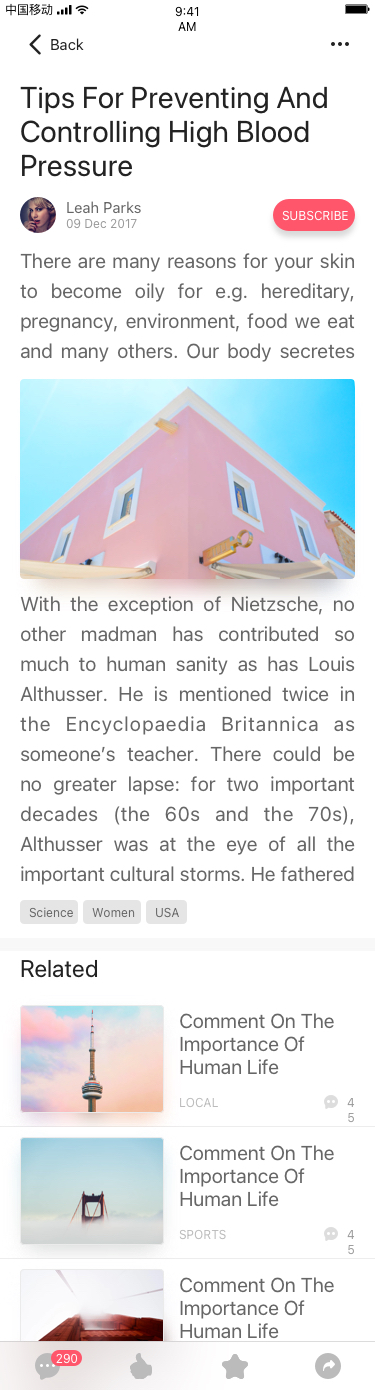
Text in this UI design:
Tips For Preventing And Controlling High Blood Pressure
Leah Parks
09 Dec 2017
SUBSCRIBE
There are many reasons for your skin to become oily for e.g. hereditary, pregnancy, environment, food we eat and many others. Our body secretes oil to keep our body smooth and supple.
With the exception of Nietzsche, no other madman has contributed so much to human sanity as has Louis Althusser. He is mentioned twice in the Encyclopaedia Britannica as someone’s teacher. There could be no greater lapse: for two important decades (the 60s and the 70s), Althusser was at the eye of all the important cultural storms. He fathered quite a few of them.

This newly-found obscurity forces me to summarize his work before suggesting a few (minor) modifications to it.

(1) Society consists of practices: economic, political and ideological.

Althusser defines a practice as:

“Any process of transformation of a determinate product, affected

by a determinate human labour, using determinate means (of production)”

The economic practice (the historically specific mode of production) transforms raw materials to finished products using human labour and other means of production, all organized within defined webs of inter-relations. The political practice does the same with social relations as the raw materials. Finally, ideology is the transformation of the way that a subject relates to his real life conditions of existence.

This is a rejection of the mechanistic worldview (replete with bases and superstructures). It is a rejection of the Marxist theorization of ideology. It is a rejection of the Hegelian fascist “social totality”. It is a dynamic, revealing, modern day model.

In it, the very existence and reproduction of the social base (not merely its expression) is dependent upon the social superstructure. The superstructure is “relatively autonomous” and ideology has a central part in it – see entry about Marx and Engels and entry concerning Hegel.

The economic structure is determinant but another structure could be dominant, depending on the historical conjuncture. Determination (now called over-determination – see Note) specifies the form of economic production upon which the dominant practice depends. Put otherwise: the economic is determinant not because the practices of the social formation (political and ideological) are the social formation’s expressive epiphenomena – but because it determines WHICH of them is dominant.

(2) People relate to the conditions of existence through the practice of ideology. Contradictions are smoothed over and (real) problems are offered false (though seemingly true) solutions. Thus, ideology has a realistic dimension – and a dimension of representations (myths, concepts, ideas, images). There is (harsh, conflicting) reality – and the way that we represent it both to ourselves and to others.

(3) To achieve the above, ideology must not be seen to err or, worse, remain speechless. It, therefore, confronts and poses (to itself) only answerable questions. This way, it remains confined to a fabulous, legendary, contradiction-free domain. It ignores other questions altogether.

(4) Althusser introduced the concept of “The Problematic”:

“The objective internal reference … the system of questions

commanding the answers given”

It determines which problems, questions and answers are part of the game – and which should be blacklisted and never as much as mentioned. It is a structure of theory (ideology), a framework and the repertoire of discourses which – ultimately – yield a text or a practice. All the rest is excluded.

It, therefore, becomes clear that what is omitted is of no less importance than what is included in a text. The problematic of a text relates to its historical context (“moment”) by incorporating both: inclusions as well as omissions, presences as much as absences. The problematic of the text fosters the generation of answers to posed questions – and of defective answers to excluded questions.

(5) The task of “scientific” (e.g., Marxist) discourse, of Althusserian critical practice is to deconstruct the problematic, to read through ideology and evidence the real conditions of existence. This is a “symptomatic reading” of TWO TEXTS:

“It divulges the undivulged event in the text that it reads and, in the

same movement, relates to it a different text, present, as a necessary

absence, in the first … (Marx’s reading of Adam Smith) presupposes

the existence of two texts and the measurement of the first against

the second. But what distinguishes this new reading from the old,

is the fact that in the new one, the second text is articulated with the

lapses in the first text … (Marx measures) the problematic contained

in the paradox of an answer which does not correspond to any questions posed.”

Althusser is contrasting the manifest text with a latent text which is the result of the lapses, distortions, silences and absences in the manifest text. The latent text is the “diary of the struggle” of the unposed question to be posed and answered.

(6) Ideology is a practice with lived and material dimensions. It has costumes, rituals, behaviour patterns, ways of thinking. The State employs Ideological Apparatuses (ISAs) to reproduce ideology through practices and productions: (organized) religion, the education system, the family, (organized) politics, the media, the industries of culture.

“All ideology has the function (which defines it) of ‘constructing’

concrete individuals as subjects”

Subjects to what? The answer: to the material practices of the ideology. This (the creation of subjects) is done by the acts of “hailing” or “interpellation”. These are acts of attracting attention (hailing) , forcing the individuals to generate meaning (interpretation) and making them participate in the practice.

These theoretical tools were widely used to analyze the Advertising and the film industries.

The ideology of consumption (which is, undeniably, the most material of all practices) uses advertising to transform individuals to subjects (=to consumers). It uses advertising to interpellate them. The advertisements attract attention, force people to introduce meaning to them and, as a result, to consume. The most famous example is the use of “People like you (buy this or do that)” in ads. The reader / viewer is interpellated both as an individual (“you”) and as a member of a group (“people like…”). He occupies the empty (imaginary) space of the “you” in the ad. This is ideological “misrecognition”. First, many others misrecognize themselves as that “you” (an impossibility in the real world). Secondly, the misrecognized “you” exists only in the ad because it was created by it, it has no real world correlate.

The reader or viewer of the ad is transformed into the subject of (and subject to) the material practice of the ideology (consumption, in this case).

Althusser was a Marxist. The dominant mode of production in his days (and even more so today) was capitalism. His implied criticism of the material dimensions of ideological practices should be taken with more than a grain of salt. Interpellated by the ideology of Marxism himself, he generalized on his personal experience and described ideologies as infallible, omnipotent, ever successful. Ideologies, to him, were impeccably functioning machines which can always be relied upon to reproduce subjects with all the habits and thought patterns required by the dominant mode of production.

And this is where Althusser fails, trapped by dogmatism and more than a touch of paranoia. He neglects to treat two all-important questions (his problematic may have not allowed it):

(a) What do ideologies look for? Why do they engage in their practice? What is the ultimate goal?

(b) What happens in a pluralistic environment rich in competing ideologies?

Althusser stipulates the existence of two texts, manifest and hidden. The latter co-exists with the former, very much as a black figure defines its white background. The background is also a figure and it is only arbitrarily – the result of historical conditioning – that we bestow a preferred status upon the one. The latent text can be extracted from the manifest one by listening to the absences, the lapses and the silences in the manifest text.

But: what dictates the laws of extraction? how do we know that the latent text thus exposed is THE right one? Surely, there must exist a procedure of comparison, authentication and verification of the latent text?

A comparison of the resulting latent text to the manifest text from which it was extracted would be futile because it would be recursive. This is not even a process of iteration. It is teutological. There must exist a THIRD, “master-text”, a privileged text, historically invariant, reliable, unequivocal (indifferent to interpretation-frameworks), universally accessible, atemporal and non-spatial. This third text is COMPLETE in the sense that it includes both the manifest and the latent. Actually, it should include all the possible texts (a LIBRARY function). The historical moment will determine which of them will be manifest and which latent, according to the needs of the mode of production and the various practices. Not all these texts will be conscious and accessible to the individual but such a text would embody and dictate the rules of comparison between the manifest text and ITSELF (the Third Text) , being the COMPLETE text.

Only through a comparison between a partial text and a complete text can the deficiencies of the partial text be exposed. A comparison between partial texts will yield no certain results and a comparison between the text and itself (as Althusser suggests) is absolutely meaningless.

This Third Text is the human psyche. We constantly compare texts that we read to this Third Text, a copy of which we all carry with us. We are unaware of most of the texts incorporated in this master text of ours. When faced with a manifest text which is new to us, we first “download” the “rules of comparison (engagement)”. We sift through the manifest text. We compare it to our COMPLETE master text and see which parts are missing. These constitute the latent text. The manifest text serves as a trigger which brings to our consciousness appropriate and relevant portions of the Third Text. It also generates the latent text in us.

If this sounds familiar it is because this pattern of confronting (the manifest text), comparing (with our master text) and storing the results (the latent text and the manifest text are brought to consciousness) – is used by mother nature itself. The DNA is such a “Master Text, Third Text”. It includes all the genetic-biological texts some manifest, some latent. Only stimuli in its environment (=a manifest text) can provoke it to generate its own (hitherto latent) “text”. The same would apply to computer applications.

The Third Text, therefore, has an invariant nature (it includes all possible texts) – and, yet, is changeable by interacting with manifest texts. This contradiction is only apparent. The Third Text does not change – only different parts of it are brought to our awareness as a result of the interaction with the manifest text. We can also safely say that one does not need to be an Althusserian critic or engage in “scientific” discourse to deconstruct the problematic. Every reader of text immediately and always deconstructs it. The very act of reading involves comparison with the Third Text which inevitably leads to the generation of a latent text.

And this precisely is why some interpellations fail. The subject deconstructs every message even if he is not trained in critical practice. He is interpellated or fails to be interpellated depending on what latent message was generated through the comparison with the Third Text. And because the Third Text includes ALL possible texts, the subject is given to numerous competing interpellations offered by many ideologies, mostly at odds with each other. The subject is in an environment of COMPETING INTERPELLATIONS (especially in this day and age of information glut). The failure of one interpellation – normally means the success of another (whose interpellation is based on the latent text generated in the comparison process or on a manifest text of its own, or on a latent text generated by another text).

There are competing ideologies even in the most severe of authoritarian regimes. Sometimes, IASs within the same social formation offer competing ideologies: the political Party, the Church, the Family, the Army, the Media, the Civilian Regime, the Bureaucracy. To assume that interpellations are offered to the potential subjects successively (and not in parallel) defies experience (though it does simplify the thought-system).

Clarifying the HOW, though, does not shed light on the WHY.

Advertising leads to the interpellation of the subject to effect the material practice of consumption. Put more simply: there is money involved. Other ideologies – propagated through organized religions, for instance – lead to prayer. Could this be the material practice that they are looking for? No way. Money, prayer, the very ability to interpellate – they are all representations of power over other human beings. The business concern, the church, the political party, the family, the media, the culture industries – are all looking for the same thing: influence, power, might. Absurdly, interpellation is used to secure one paramount thing: the ability to interpellate. Behind every material practice stands a psychological practice (very much as the Third Text – the psyche – stands behind every text, latent or manifest).

The media could be different: money, spiritual prowess, physical brutality, subtle messages. But everyone (even individuals in their private life) is looking to hail and interpellate others and thus manipulate them to succumb to their material practices. A short sighted view would say that the businessman interpellates in order to make money. But the important question is: what ever for? What drives ideologies to establish material practices and to interpellate people to participate in them and become subjects? The will to power. the wish to be able to interpellate. It is this cyclical nature of Althusser’s teachings (ideologies interpellate in order to be able to interpellate) and his dogmatic approach (ideologies never fail) which doomed his otherwise brilliant observations to oblivion. In Althusser’s writings the Marxist determination remains as Over-determination. This is a structured articulation of a number of contradictions and determinations (between the practices). This is very reminiscent of Freud’s Dream Theory and of the concept of Superposition in Quantum Mechanics.
Science
Women
USA
Related
Comment On The Importance Of Human Life
LOCAL
45
Comment On The Importance Of Human Life
SPORTS
45
Comment On The Importance Of Human Life
VIDEO
45
Back